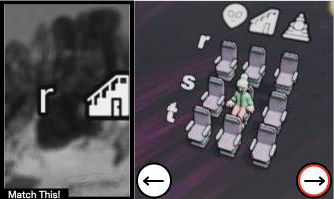
Task: seats
Answer: no